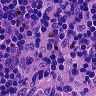
Metastatic tissue present: no